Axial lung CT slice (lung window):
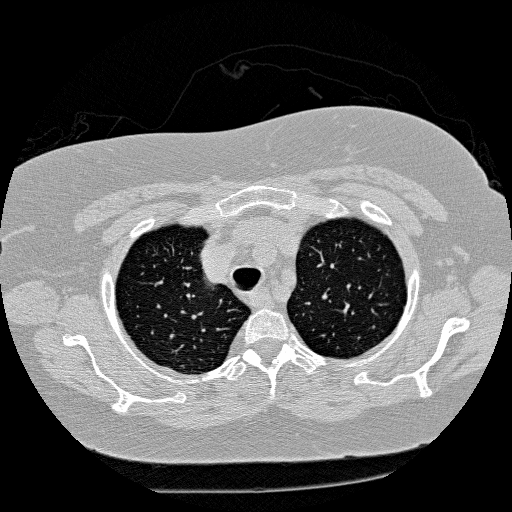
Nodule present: no